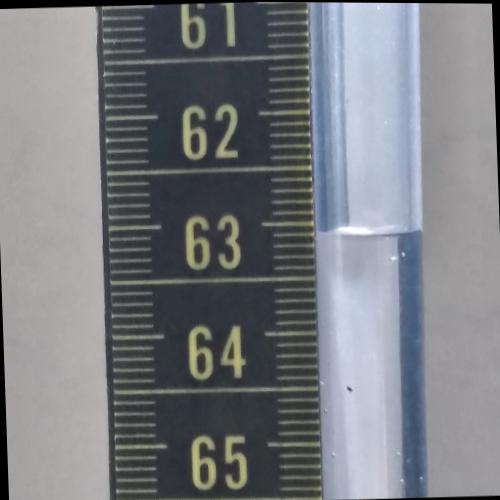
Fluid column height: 63.1 cm